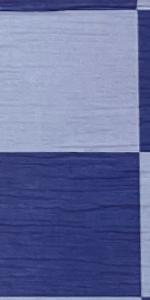
Label: Empty